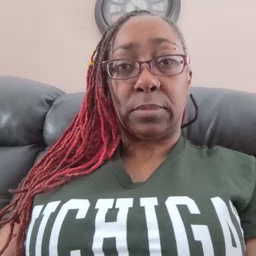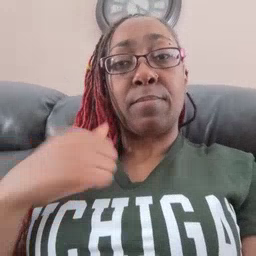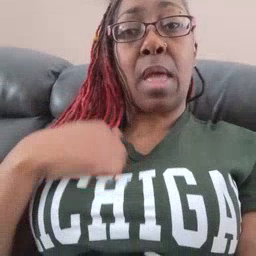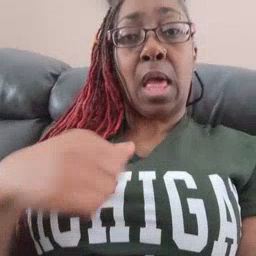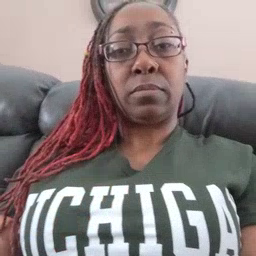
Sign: bath